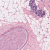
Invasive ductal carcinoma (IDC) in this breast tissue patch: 0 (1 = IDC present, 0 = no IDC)